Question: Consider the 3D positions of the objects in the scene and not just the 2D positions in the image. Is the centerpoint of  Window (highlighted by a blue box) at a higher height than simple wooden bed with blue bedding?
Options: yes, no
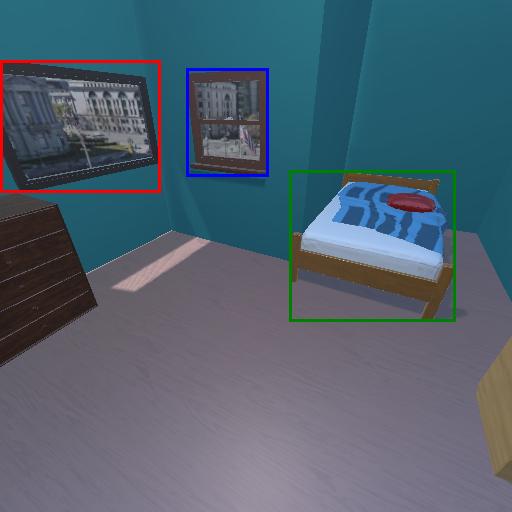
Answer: yes